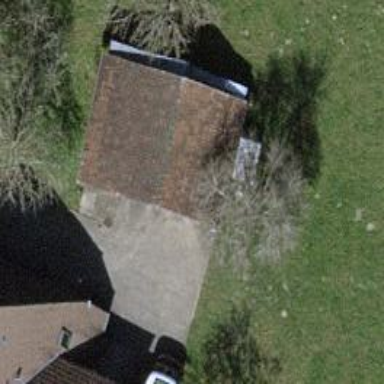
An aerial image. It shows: Shed.